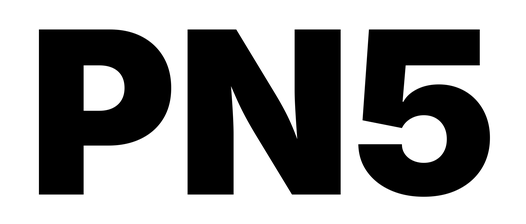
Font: Inter_Black